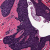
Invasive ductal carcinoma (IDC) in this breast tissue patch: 0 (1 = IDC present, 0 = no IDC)